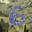
Label: 6